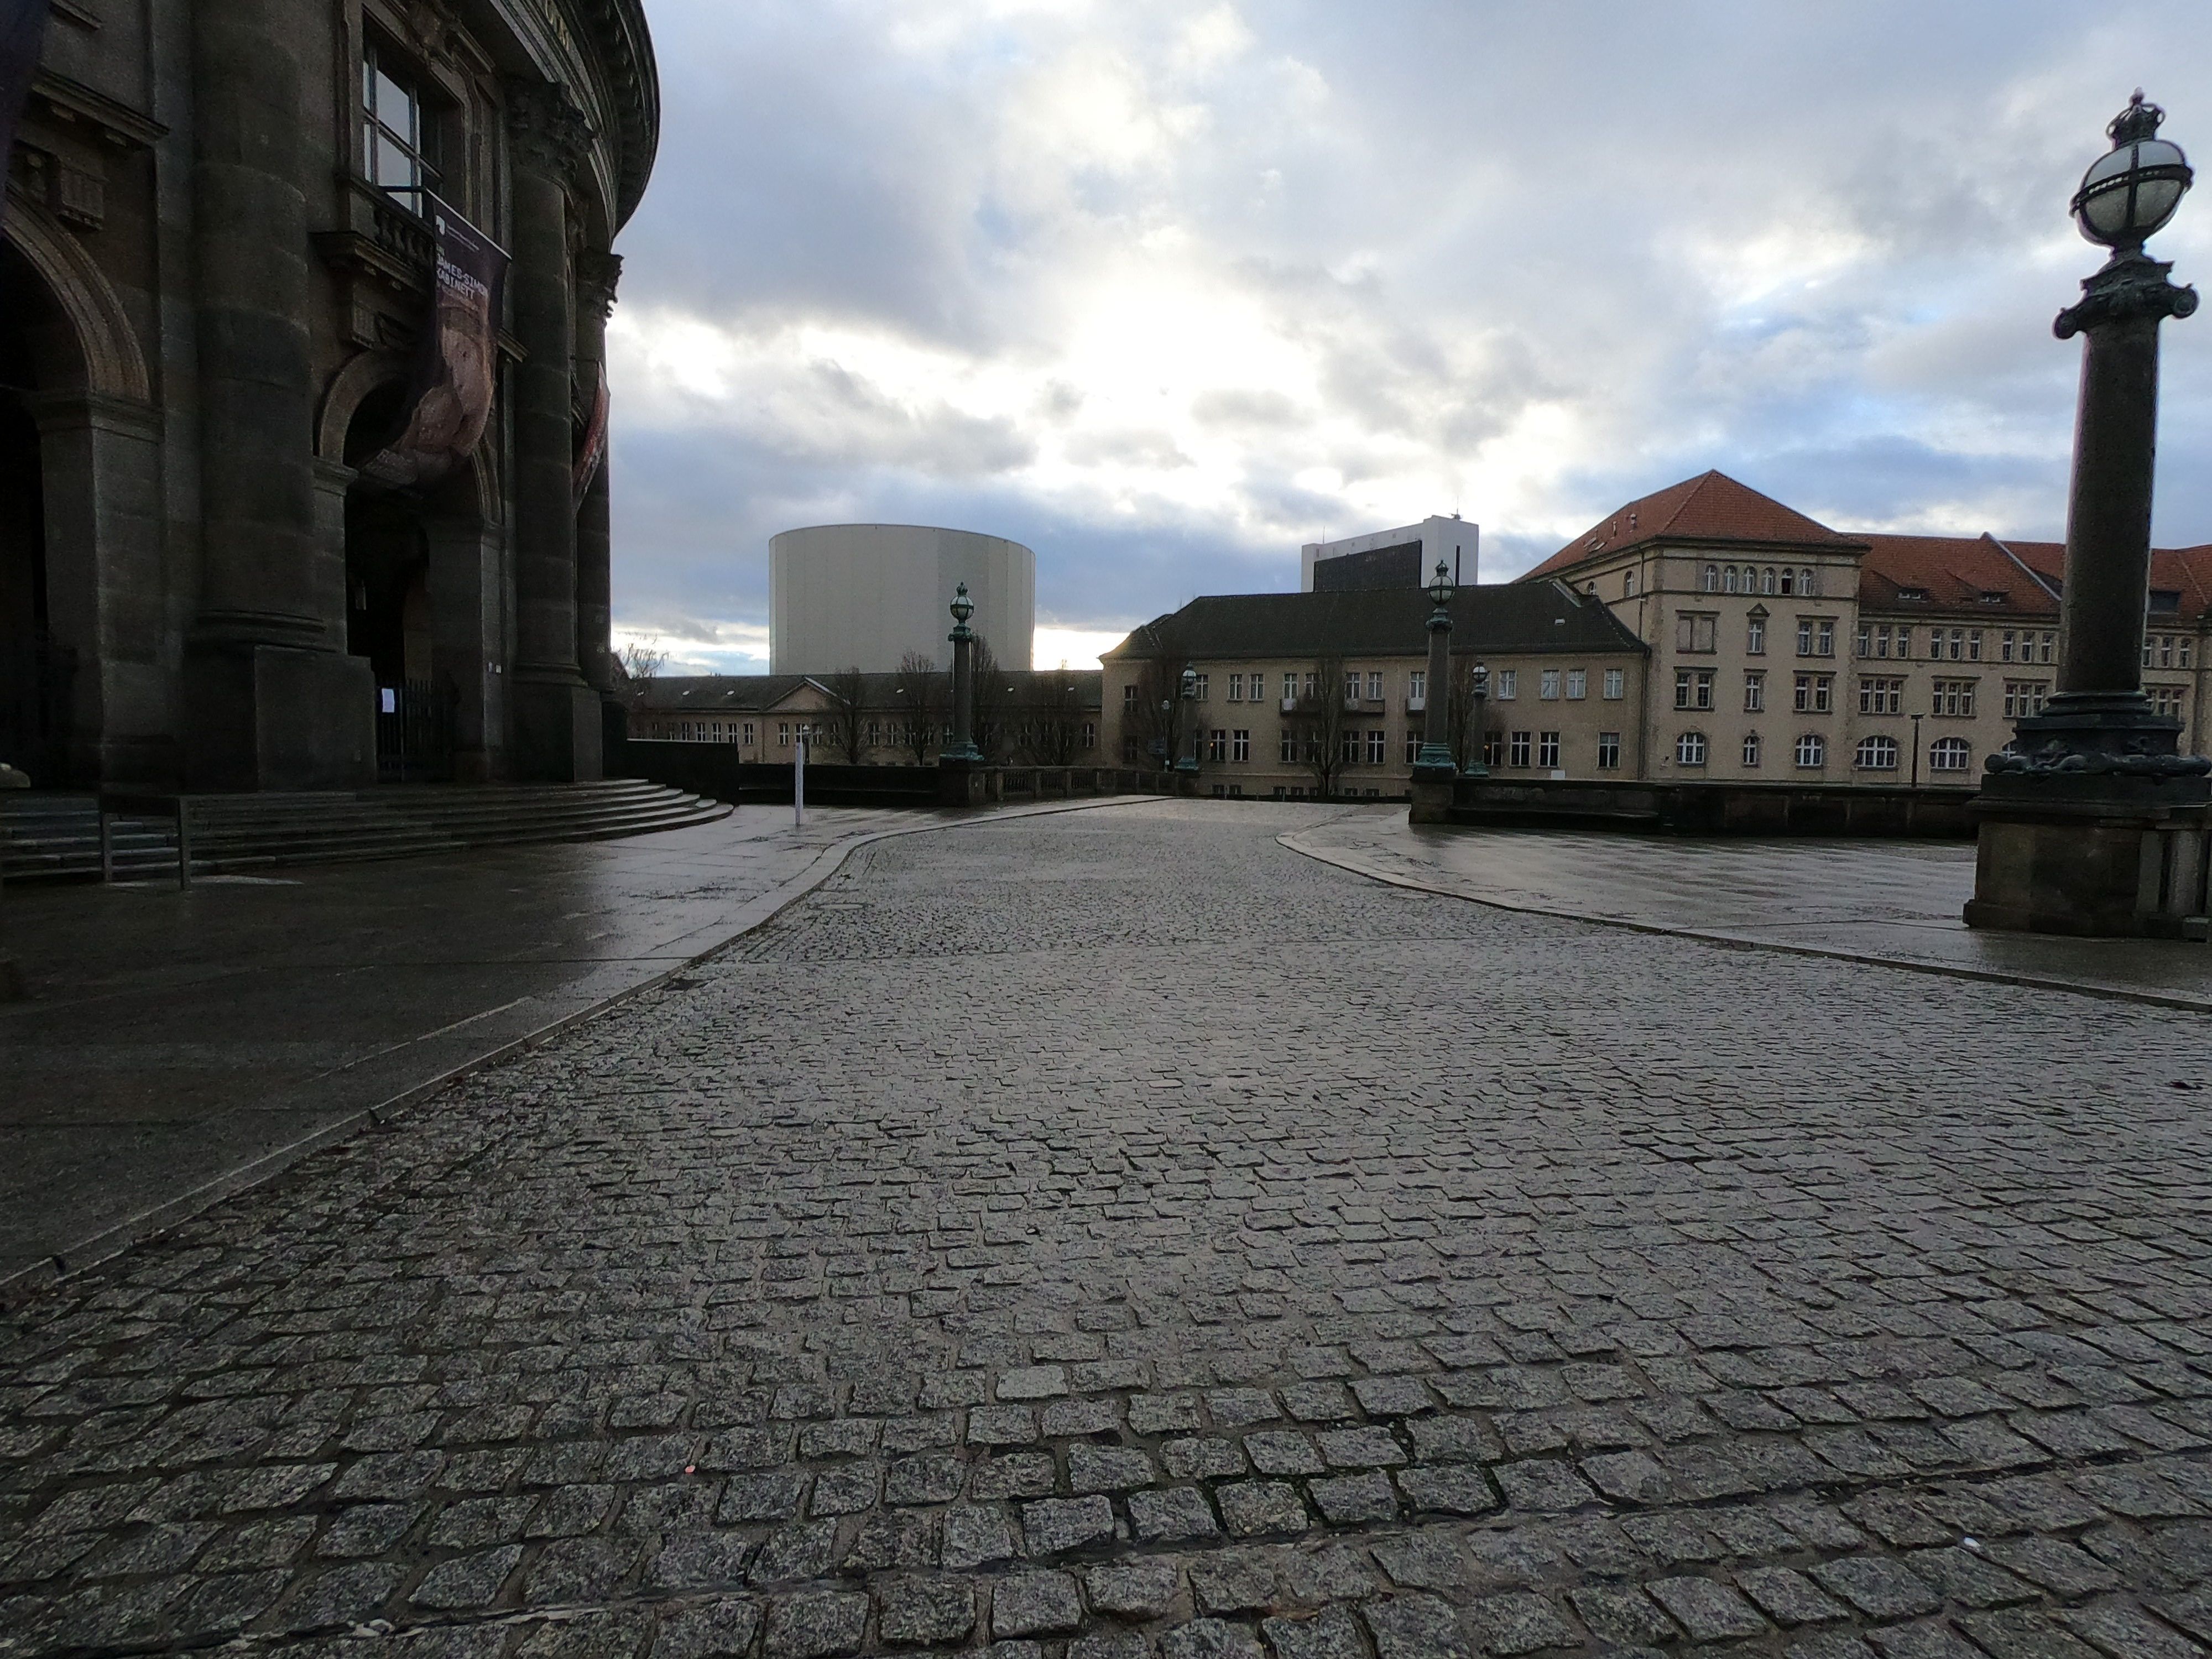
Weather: cloudy
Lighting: day
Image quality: good
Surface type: walking surface
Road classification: path
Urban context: urban centre
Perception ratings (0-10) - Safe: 5.94, Lively: 8.22, Beautiful: 5.78, Boring: 4.29, Depressing: 6.9, Wealthy: 8.71